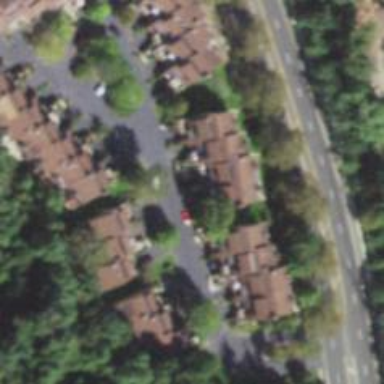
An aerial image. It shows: Condominium within residential area.